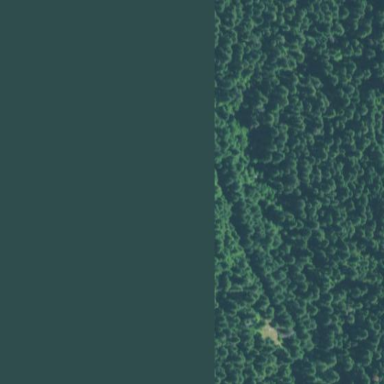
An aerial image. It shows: Forest area.